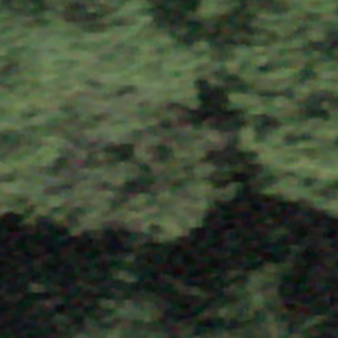
Label: other